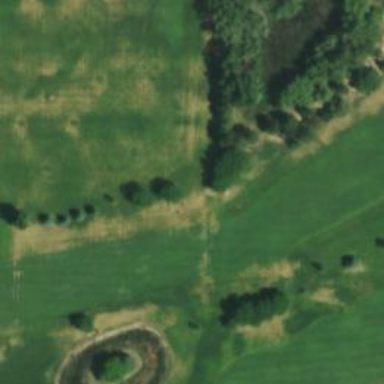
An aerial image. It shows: Golf hole.